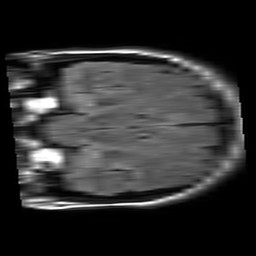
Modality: FLAIR
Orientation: coronal
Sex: female
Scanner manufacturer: philips
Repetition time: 11 s
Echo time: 0.125 s